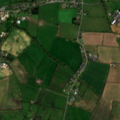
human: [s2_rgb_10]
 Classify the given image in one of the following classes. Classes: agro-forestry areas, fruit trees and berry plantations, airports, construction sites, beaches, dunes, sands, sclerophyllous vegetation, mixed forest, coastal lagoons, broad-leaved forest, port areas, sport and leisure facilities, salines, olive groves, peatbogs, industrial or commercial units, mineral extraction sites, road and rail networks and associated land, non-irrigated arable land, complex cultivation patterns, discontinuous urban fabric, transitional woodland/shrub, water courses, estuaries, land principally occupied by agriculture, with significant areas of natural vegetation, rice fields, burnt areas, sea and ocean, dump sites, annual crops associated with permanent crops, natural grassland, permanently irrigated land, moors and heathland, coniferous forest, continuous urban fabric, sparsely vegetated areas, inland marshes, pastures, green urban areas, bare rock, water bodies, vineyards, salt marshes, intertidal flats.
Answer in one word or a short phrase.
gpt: pastures, inland marshes